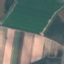
Land use / land cover class: AnnualCrop